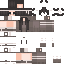
A female human skin with medium skin, wearing brown long hair dressed in a blue hoodie and black pants, featuring a closed mouth.